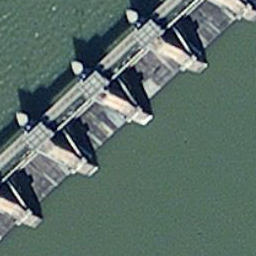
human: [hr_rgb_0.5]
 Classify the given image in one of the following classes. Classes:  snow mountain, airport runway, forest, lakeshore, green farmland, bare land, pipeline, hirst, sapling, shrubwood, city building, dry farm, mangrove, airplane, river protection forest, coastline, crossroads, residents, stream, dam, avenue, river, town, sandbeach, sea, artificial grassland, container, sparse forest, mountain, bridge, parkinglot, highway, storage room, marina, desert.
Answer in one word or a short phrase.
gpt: dam